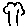
Label: tree